Field crop: tomato
Growth stage: 1
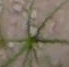
Species: cyperus